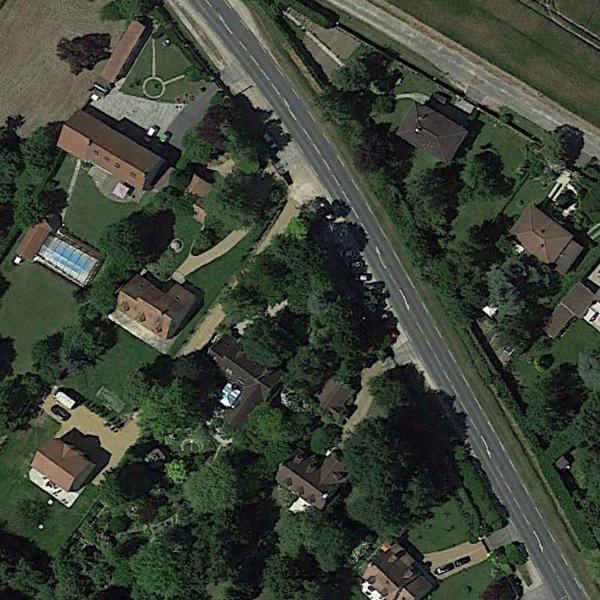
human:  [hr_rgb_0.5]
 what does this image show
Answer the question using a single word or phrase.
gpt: medium residential